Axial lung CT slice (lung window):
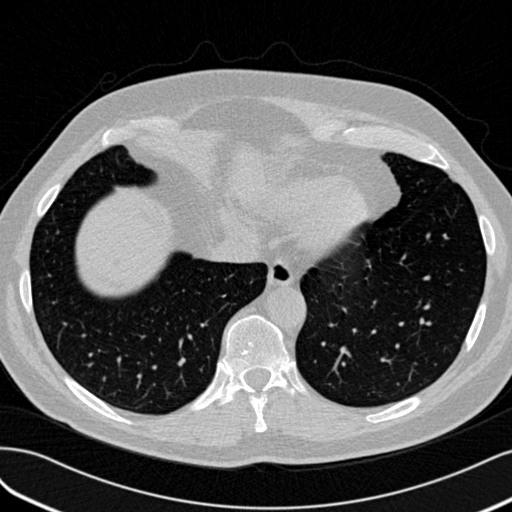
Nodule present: no